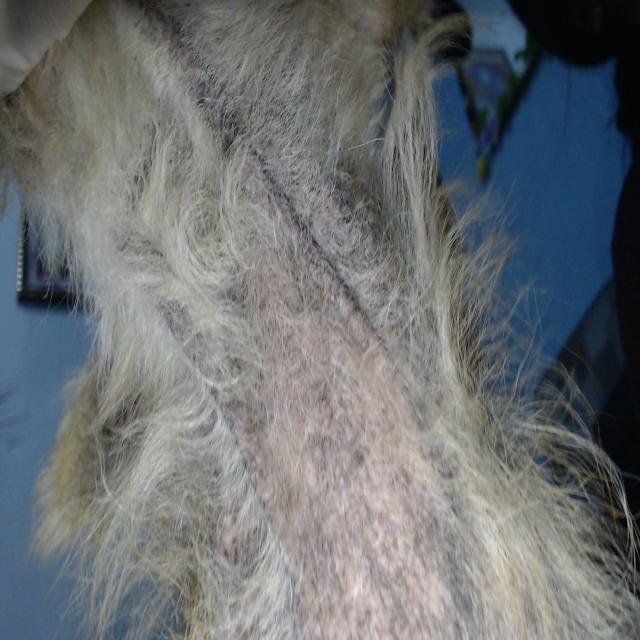
Canine demodicosis (Demodex mange) — caused by Demodex canis mites. Presents with alopecia, follicular papules, pustules, and comedones. Often localized on face and forelimbs.